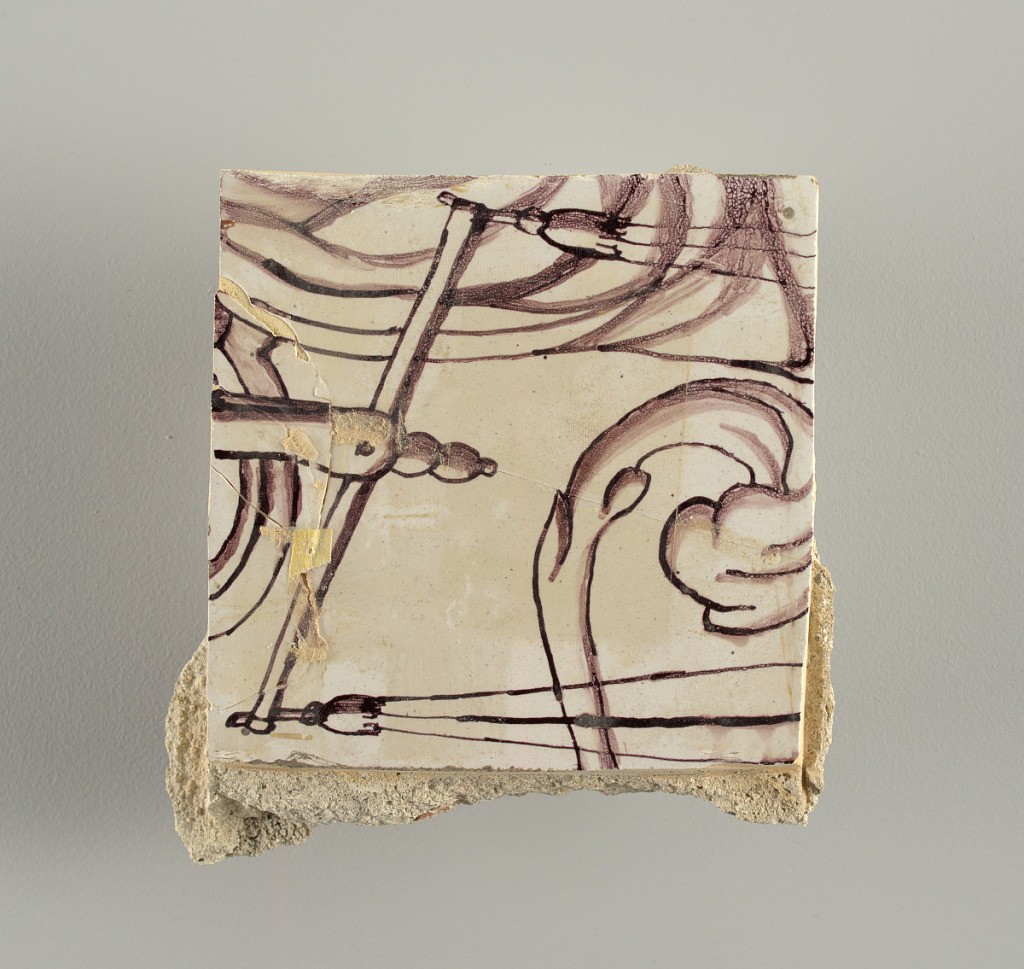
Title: Wall facing
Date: ca. 1725
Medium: tin-glazed earthenware, underglaze
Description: Two vertical rectangles, twenty-three tiles high.  A) Nine tiles wide at top; seven tiles wide at bottom.  B) Ten and one-half tiles wide.

Arabesque design of foliage.  A) with centered figure of Justice under a canopy.  B) with centered urn.